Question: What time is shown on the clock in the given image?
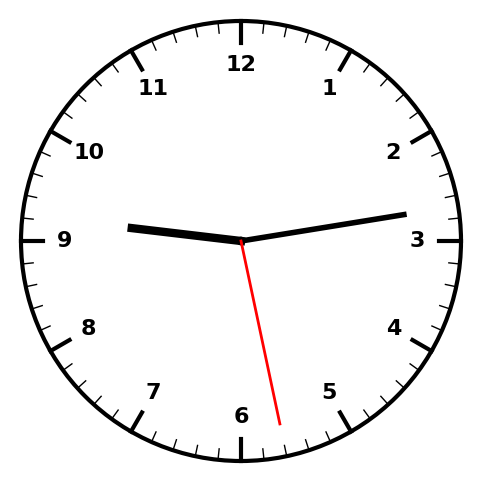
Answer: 09:13:28